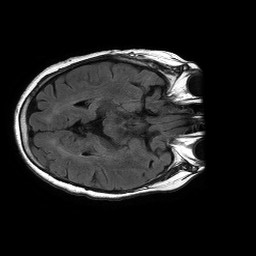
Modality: FLAIR
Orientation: axial
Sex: female
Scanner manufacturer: philips
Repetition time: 11 s
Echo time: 0.125 s